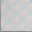
Piece: xx